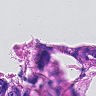
Metastatic tissue present: yes